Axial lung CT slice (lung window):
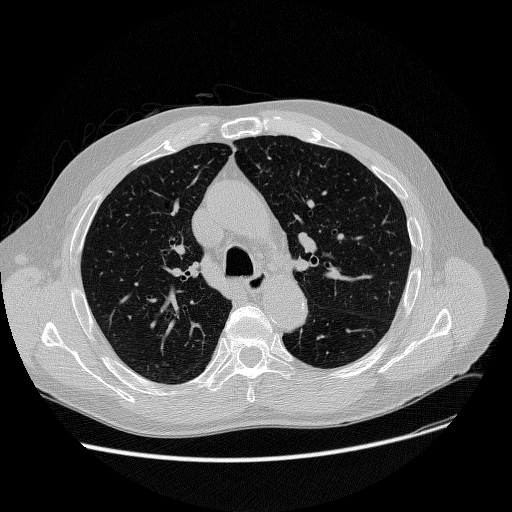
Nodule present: no